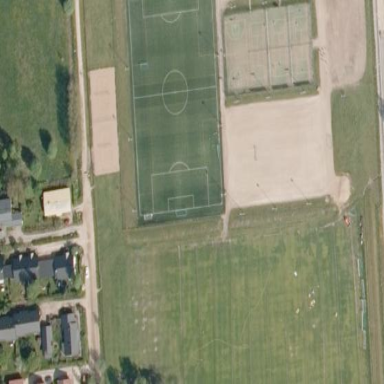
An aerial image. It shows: Sports centre with multiple sport facilities on leisure land.